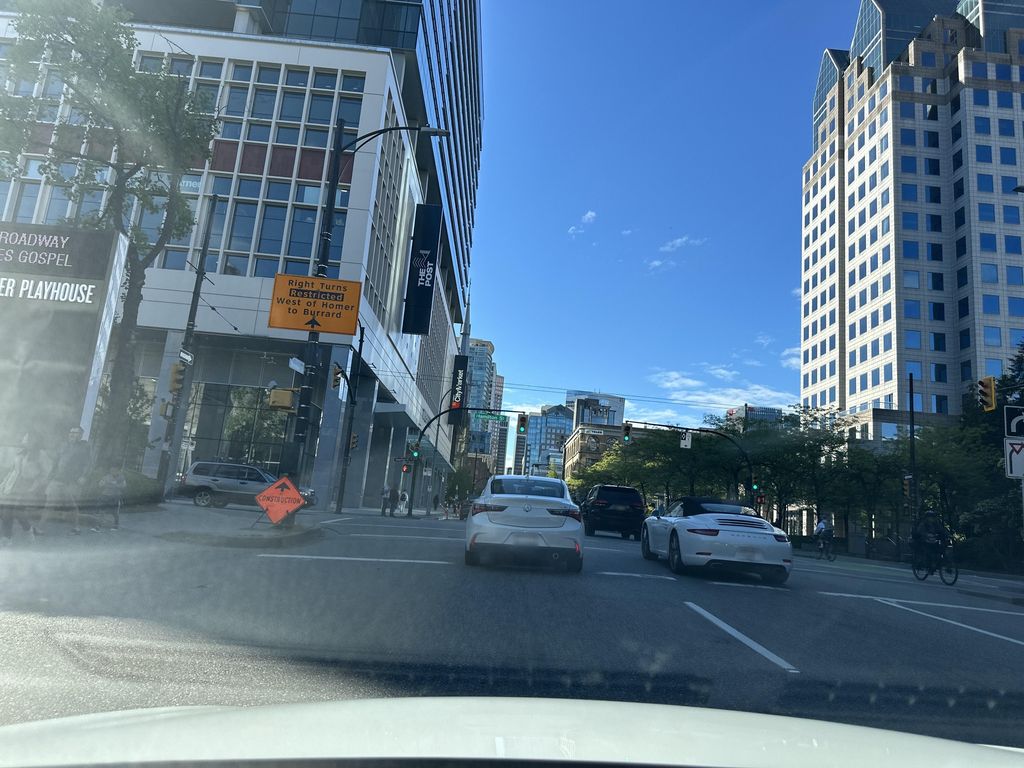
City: vancouver